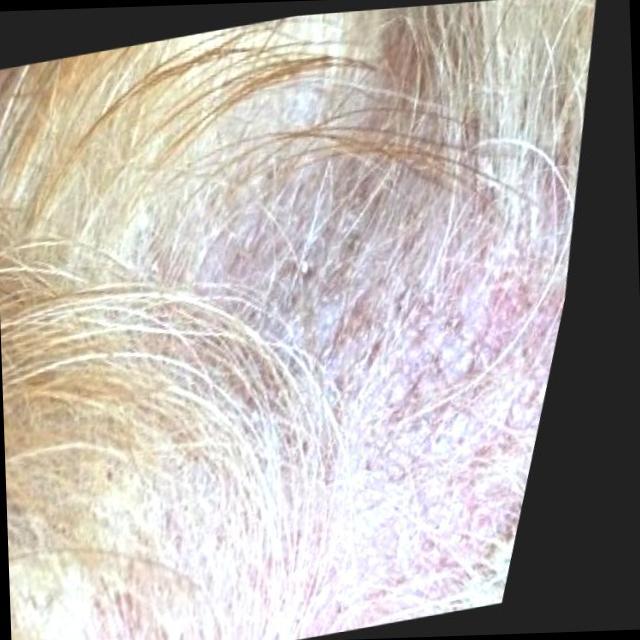
Canine fungal skin infection — characterized by alopecia, scaling, crusting, and circular lesions. Common agents include Malassezia and Candida species.